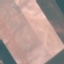
Label: AnnualCrop